Question: I tried to set the width of the two columns fixed :
'''
.thkqgiai{
width:20% !important;
}
.thkqso{
width:80% !important;
}
.tdkqgiai{
text-align:center;
}
.tdkqso{
text-align:center;
word-wrap:break-word !important;
}
'''
'thkqgiai' and 'tdkqgiai' are first column's 'th' and 'td' classes respectively
'thkqso' and 'tdkqso' are second column's 'th' and 'td' classes respectively
How to I make the columns's width stay fixed, and long text will wrap to the next line?

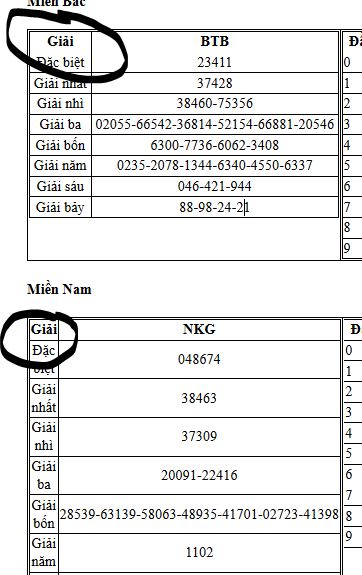
Answer: Simply you need to apply table-layout to be fixed:
'''
table{
table-layout: fixed;
}
'''
By default table-layout is auto.